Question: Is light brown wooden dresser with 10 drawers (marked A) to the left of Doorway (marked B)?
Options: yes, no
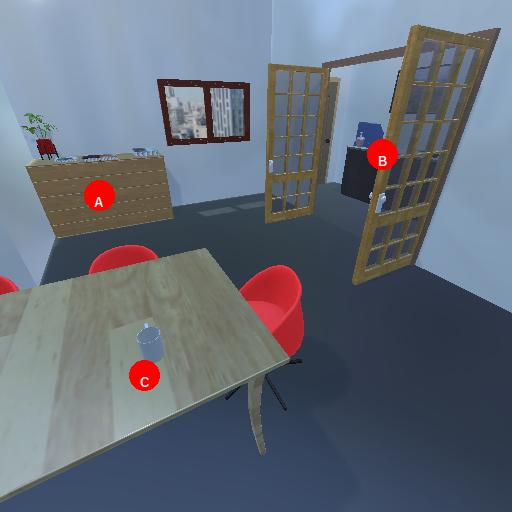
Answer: yes